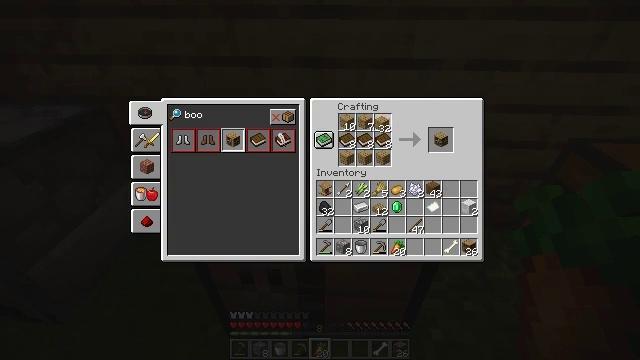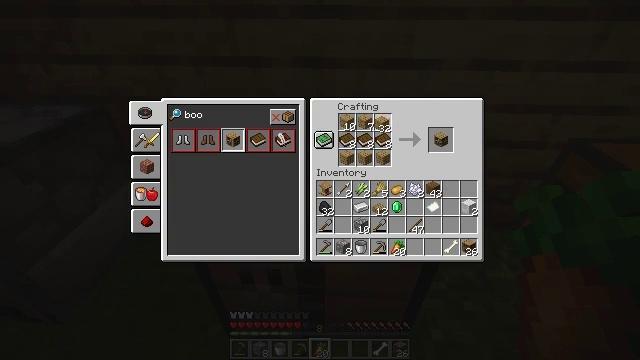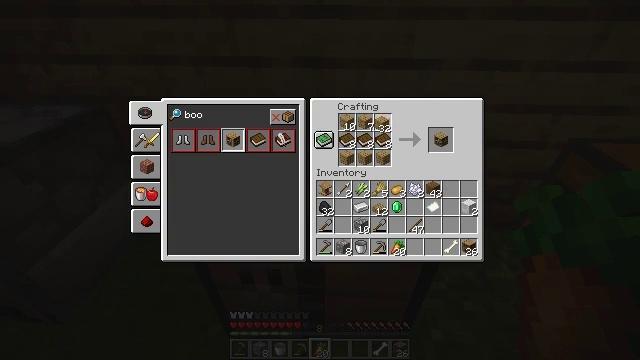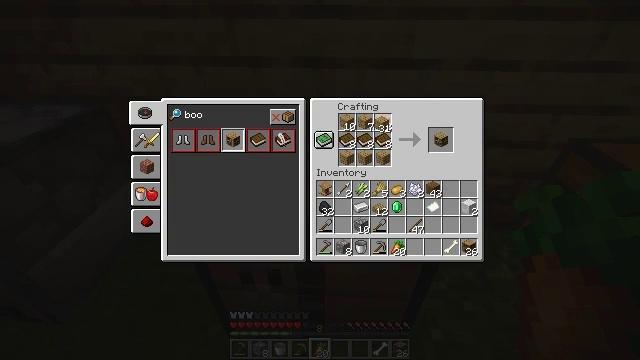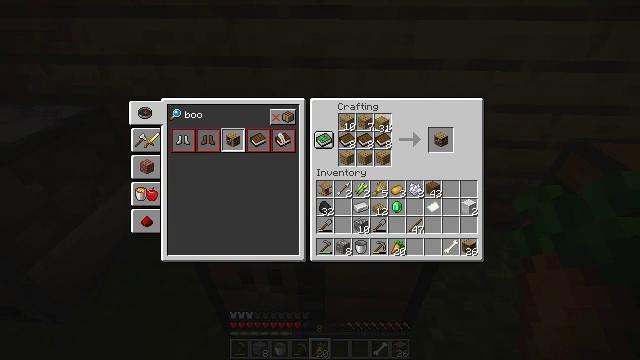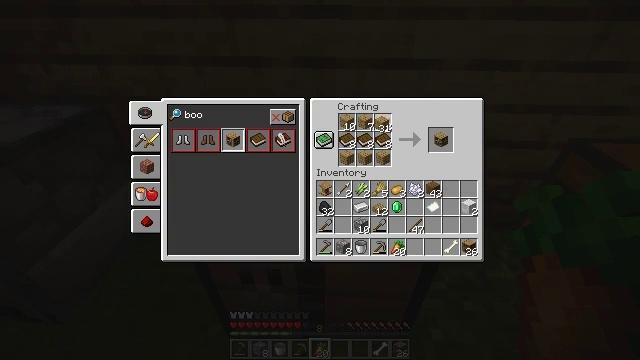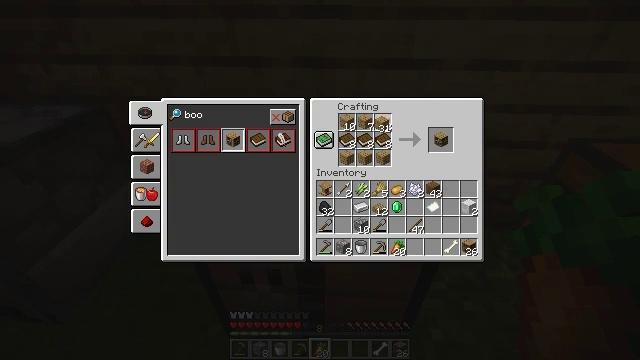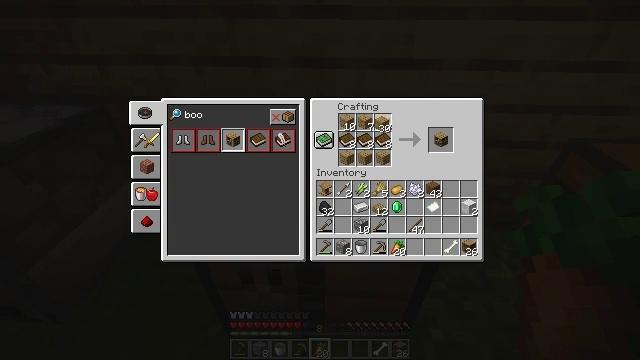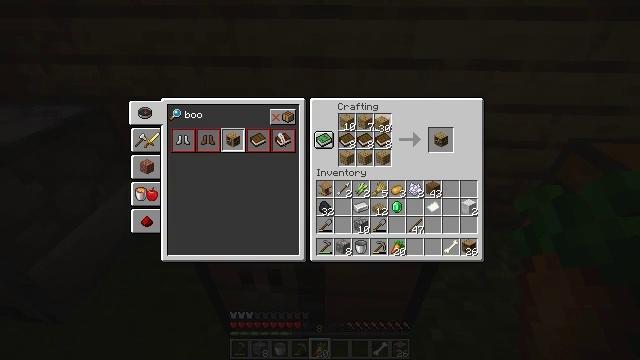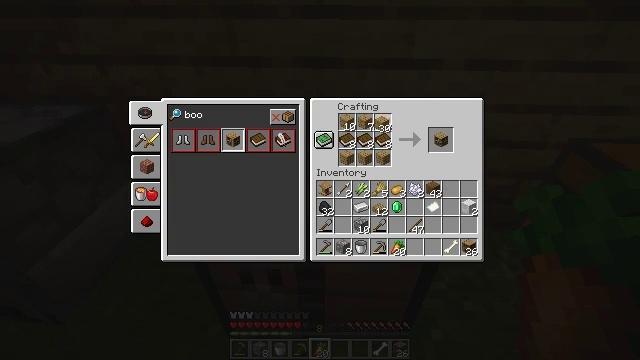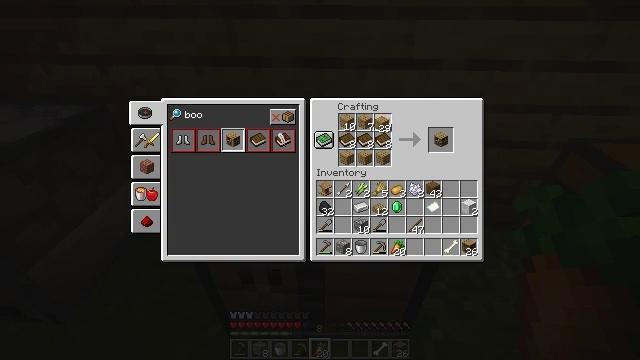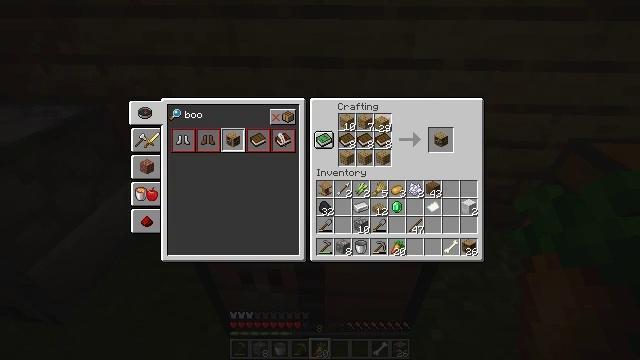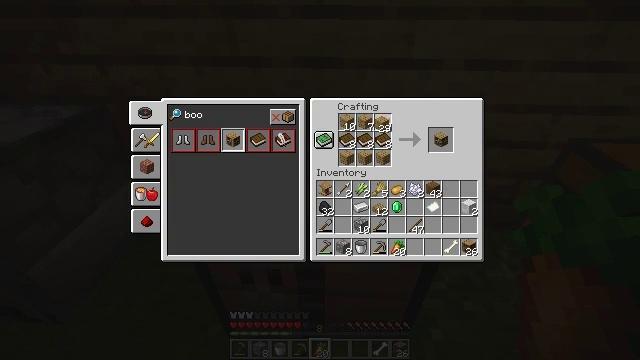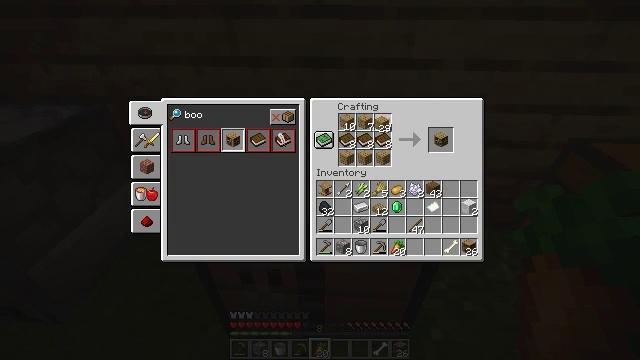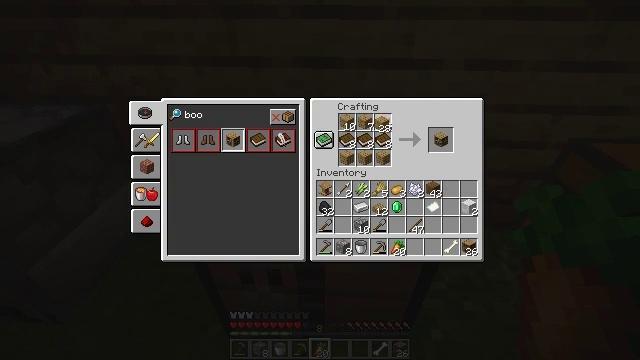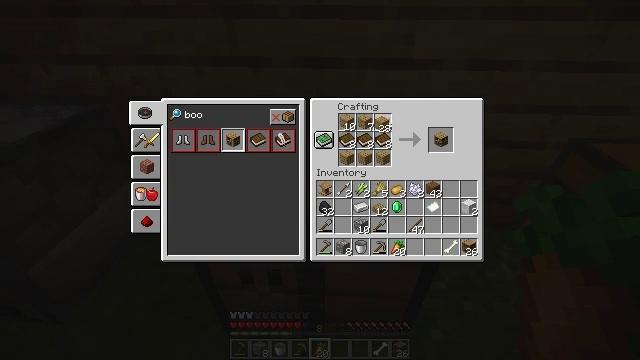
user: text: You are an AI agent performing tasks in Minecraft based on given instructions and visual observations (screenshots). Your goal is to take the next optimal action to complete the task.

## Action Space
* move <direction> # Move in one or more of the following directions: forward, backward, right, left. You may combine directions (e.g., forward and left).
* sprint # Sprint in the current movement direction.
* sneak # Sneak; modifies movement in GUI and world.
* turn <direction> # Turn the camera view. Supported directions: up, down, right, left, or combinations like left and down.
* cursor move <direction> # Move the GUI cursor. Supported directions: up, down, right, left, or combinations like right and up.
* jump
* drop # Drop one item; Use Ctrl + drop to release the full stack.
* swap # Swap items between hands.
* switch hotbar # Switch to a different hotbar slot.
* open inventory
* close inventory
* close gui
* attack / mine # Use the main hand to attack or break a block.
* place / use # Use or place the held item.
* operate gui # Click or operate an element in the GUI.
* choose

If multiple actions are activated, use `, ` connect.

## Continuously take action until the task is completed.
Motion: motion action
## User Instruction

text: Open a crafting table to craft a bookshelf.
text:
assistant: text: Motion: choose
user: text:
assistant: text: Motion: choose
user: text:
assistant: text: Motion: no_op
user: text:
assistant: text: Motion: choose
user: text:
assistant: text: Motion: choose
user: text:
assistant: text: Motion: choose
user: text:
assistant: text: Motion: no_op
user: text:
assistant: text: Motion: choose
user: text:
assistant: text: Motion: choose
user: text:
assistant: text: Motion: no_op
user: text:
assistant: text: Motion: choose
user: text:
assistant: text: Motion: choose
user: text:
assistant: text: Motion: choose
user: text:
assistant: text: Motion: no_op
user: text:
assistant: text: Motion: choose
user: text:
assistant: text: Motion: choose
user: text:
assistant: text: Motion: no_op
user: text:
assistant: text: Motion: choose
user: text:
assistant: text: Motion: choose
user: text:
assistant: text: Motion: no_op
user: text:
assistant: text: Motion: no_op
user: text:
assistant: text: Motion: no_op
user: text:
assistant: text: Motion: no_op
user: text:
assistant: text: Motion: no_op
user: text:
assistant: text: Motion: no_op
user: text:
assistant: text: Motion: no_op
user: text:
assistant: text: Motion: no_op
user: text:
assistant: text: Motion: no_op
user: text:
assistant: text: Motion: no_op
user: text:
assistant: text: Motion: no_op